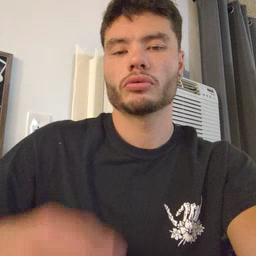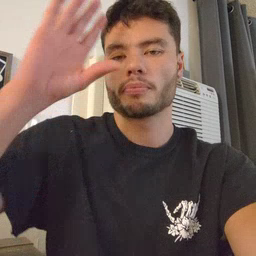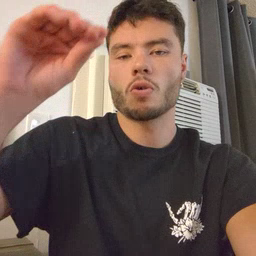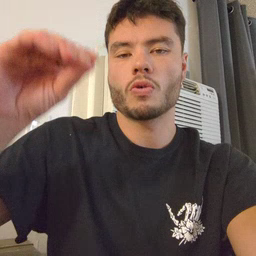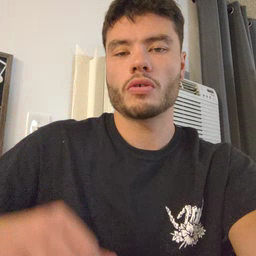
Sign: boy